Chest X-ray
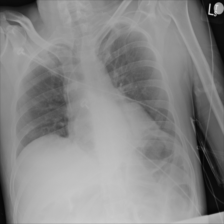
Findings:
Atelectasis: positive
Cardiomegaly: negative
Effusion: negative
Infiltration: negative
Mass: negative
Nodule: negative
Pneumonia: negative
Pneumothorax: negative
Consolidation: negative
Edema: negative
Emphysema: negative
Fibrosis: negative
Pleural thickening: negative
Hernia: negative